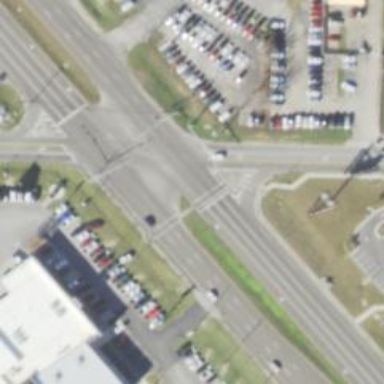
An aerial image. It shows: Tertiary_link road with asphalt surface.